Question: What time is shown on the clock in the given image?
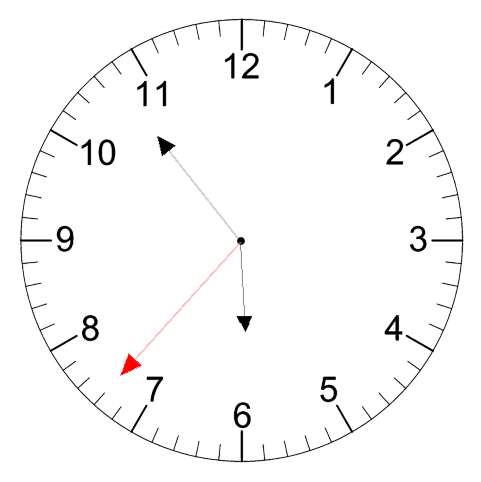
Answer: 05:53:37